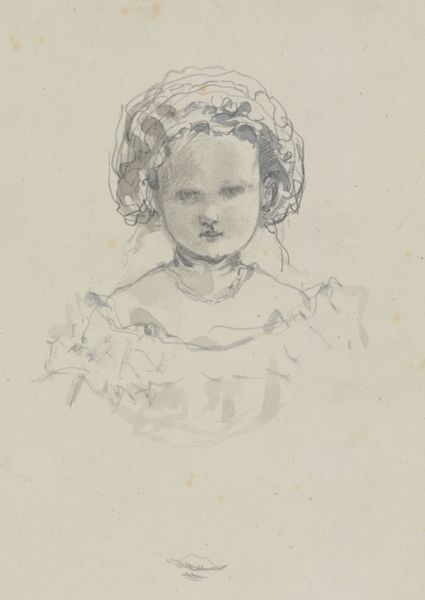
Titel: Bildnis Wilhelms II. als Kind
Künstler: Viktoria, Prinzessin von Preußen
Standort: Karlsruhe
Institution: Staatliche Kunsthalle Karlsruhe
Schlagwörter: hat, dress, face, hair, portrait, sad, girl, child, drawing, sketch, baby, monochromatic, thoughtful, serene, faint, sobering, unemotive